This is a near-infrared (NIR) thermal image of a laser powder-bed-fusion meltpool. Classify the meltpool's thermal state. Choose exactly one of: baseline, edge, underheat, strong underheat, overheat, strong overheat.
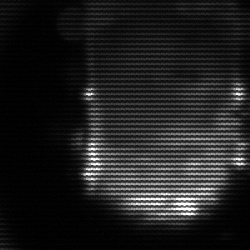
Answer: baseline